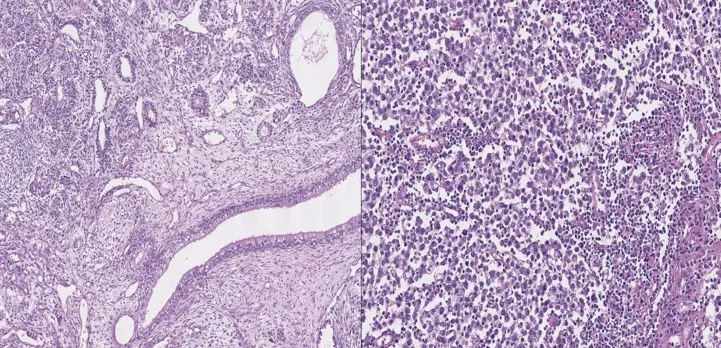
right testicular mixed germ cell tumor (left panel) associated with a left testicular seminoma (right panel).
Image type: pathology (h&e)